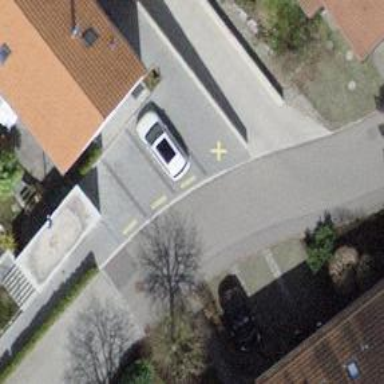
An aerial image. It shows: Parking area with paving stones surface.